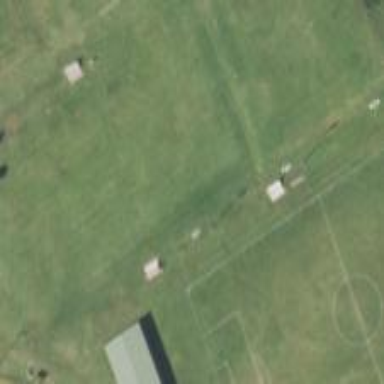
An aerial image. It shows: Recreation ground.